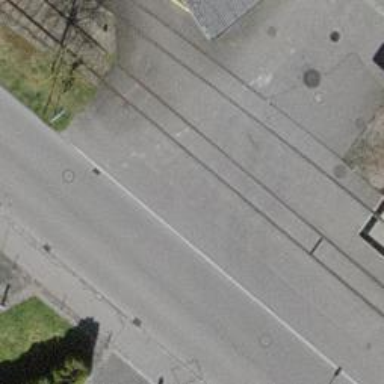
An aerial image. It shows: Level crossing along the railway.